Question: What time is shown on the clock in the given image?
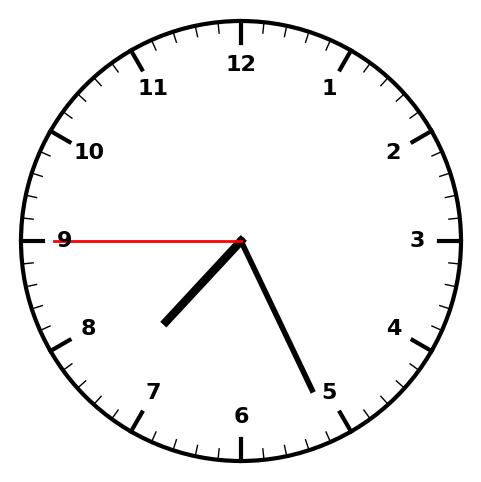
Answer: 07:25:45